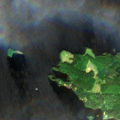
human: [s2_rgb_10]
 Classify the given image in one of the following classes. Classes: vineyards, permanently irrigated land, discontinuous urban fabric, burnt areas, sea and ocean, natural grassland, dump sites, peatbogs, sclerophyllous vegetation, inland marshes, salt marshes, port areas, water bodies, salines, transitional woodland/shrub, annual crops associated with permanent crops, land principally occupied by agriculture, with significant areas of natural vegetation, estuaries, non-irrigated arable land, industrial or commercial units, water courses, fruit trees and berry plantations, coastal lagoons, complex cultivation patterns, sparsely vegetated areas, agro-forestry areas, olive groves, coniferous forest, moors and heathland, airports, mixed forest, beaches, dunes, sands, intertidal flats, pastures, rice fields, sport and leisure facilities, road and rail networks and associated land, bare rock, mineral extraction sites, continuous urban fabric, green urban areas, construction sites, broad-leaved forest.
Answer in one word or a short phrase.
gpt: mixed forest, water bodies